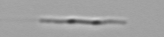
Label: Leptocylindrus